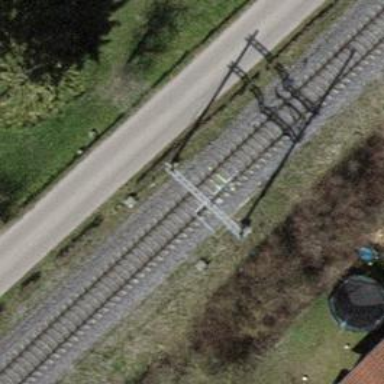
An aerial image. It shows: Catenary mast for power lines.